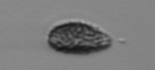
Label: Pseudochattonella_farcimen